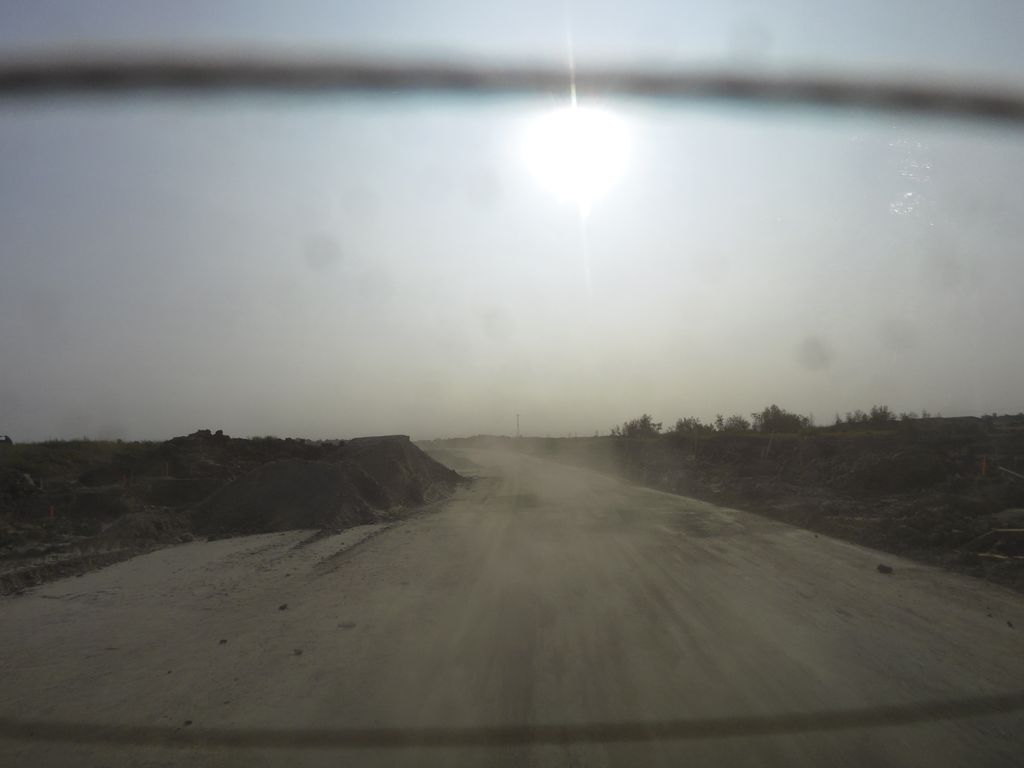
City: ottawa-gatineau